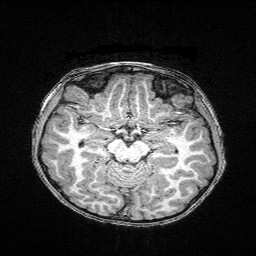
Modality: T1w
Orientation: coronal